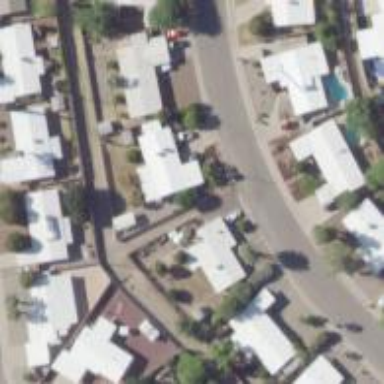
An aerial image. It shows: Alley classified as service road.